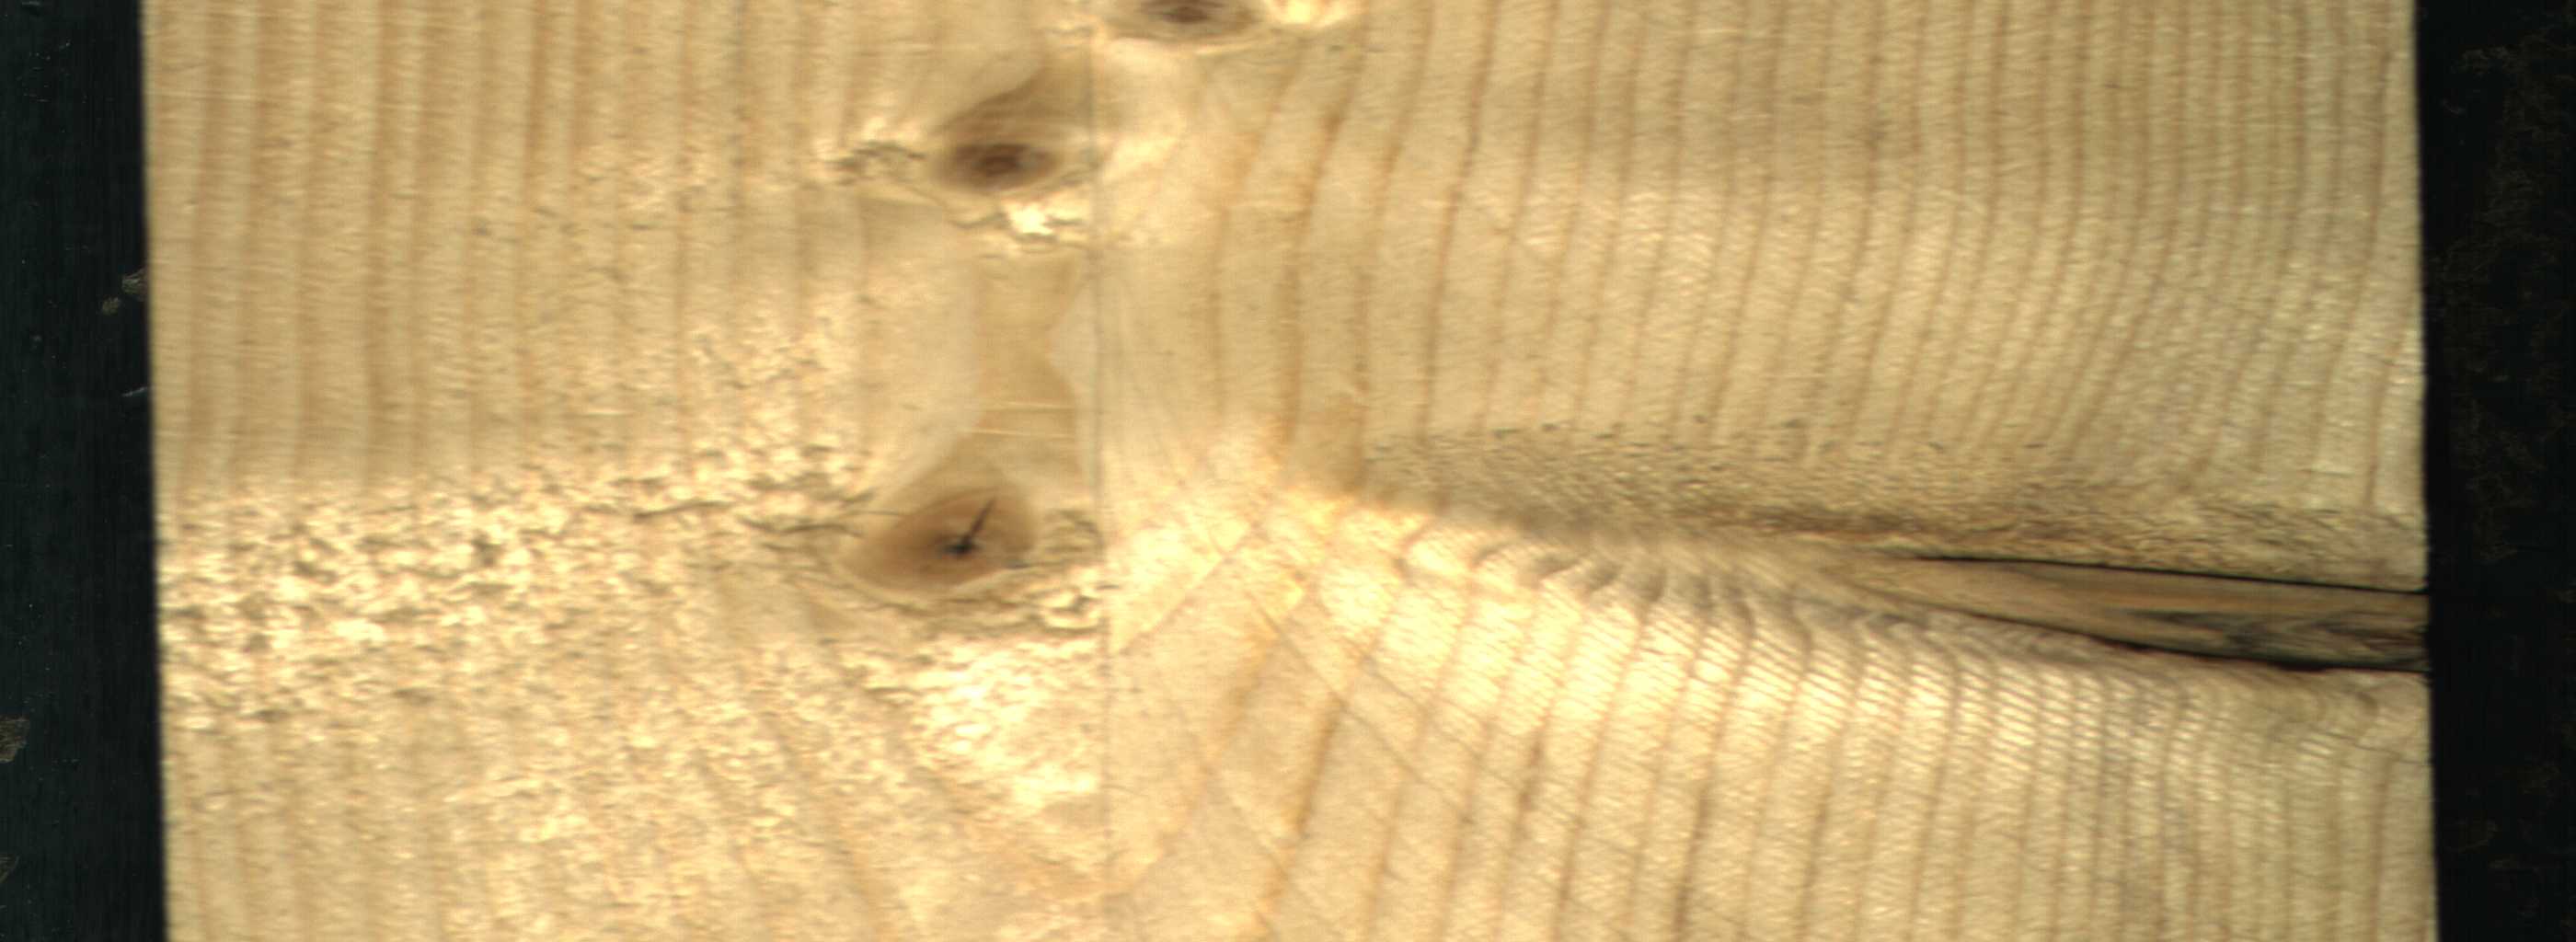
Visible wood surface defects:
knot_with_crack
Dead_Knot
Live_Knot
Live_Knot